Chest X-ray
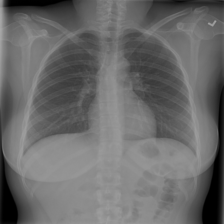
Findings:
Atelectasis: negative
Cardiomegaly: negative
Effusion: negative
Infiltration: positive
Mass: negative
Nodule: negative
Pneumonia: negative
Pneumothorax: negative
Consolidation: negative
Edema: negative
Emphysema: negative
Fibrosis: negative
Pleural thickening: negative
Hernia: negative